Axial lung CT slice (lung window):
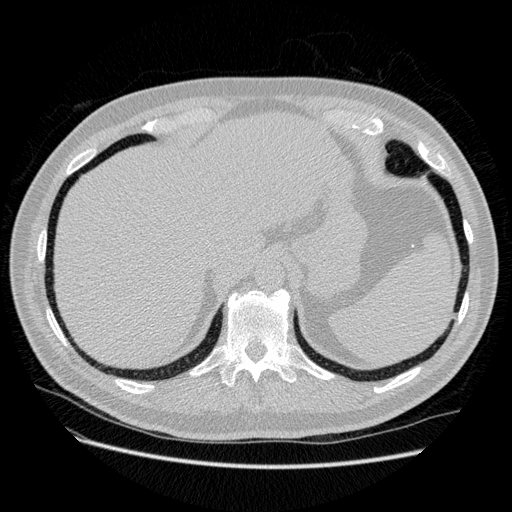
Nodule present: no